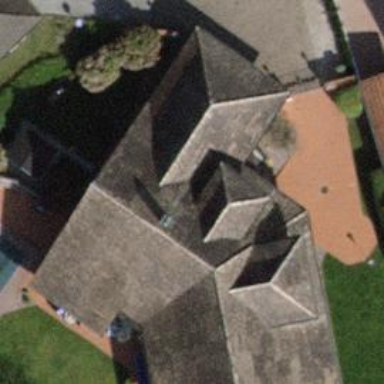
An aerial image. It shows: Detached building.